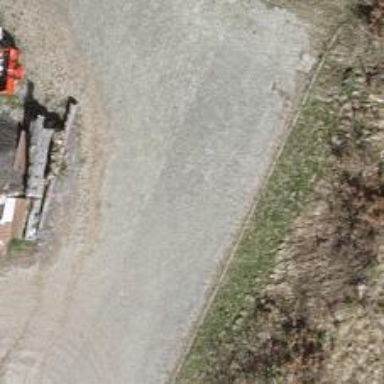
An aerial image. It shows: Driveway made of paving stones.